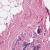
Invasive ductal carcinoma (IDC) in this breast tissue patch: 0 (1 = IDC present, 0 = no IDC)